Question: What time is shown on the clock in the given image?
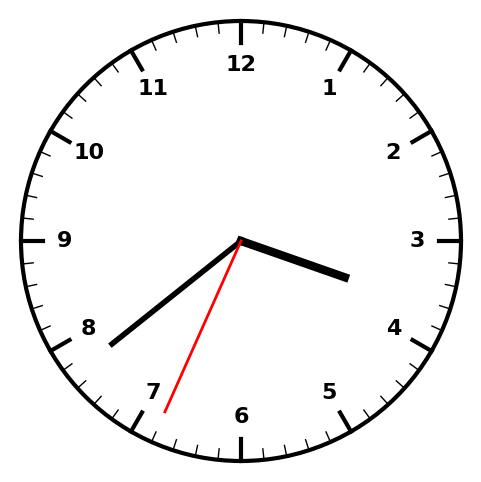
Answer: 03:38:34